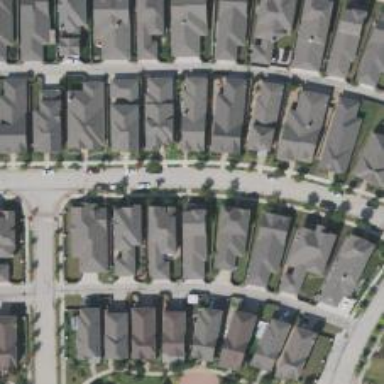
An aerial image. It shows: Residential road.